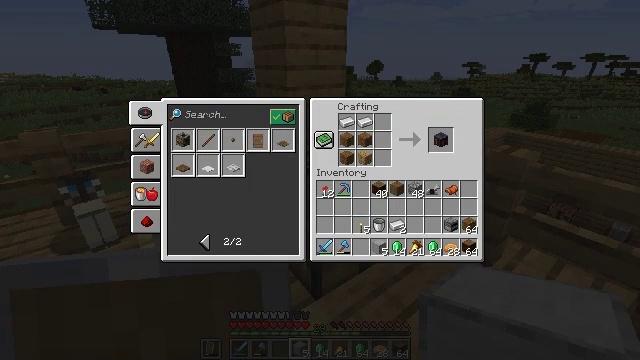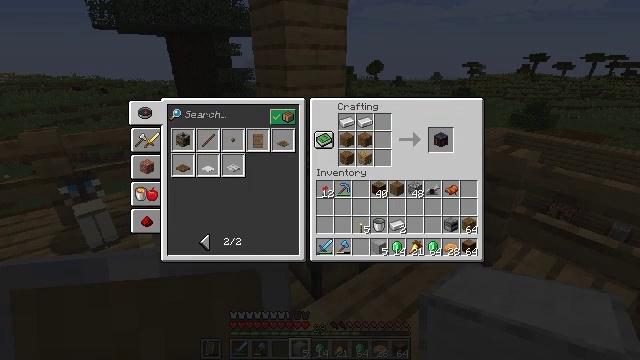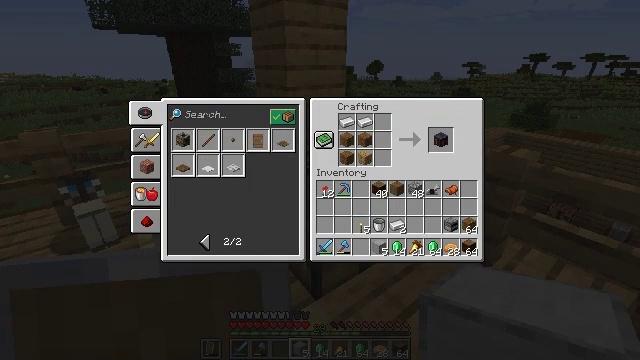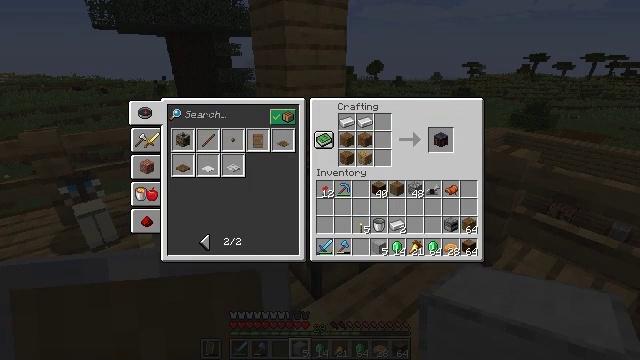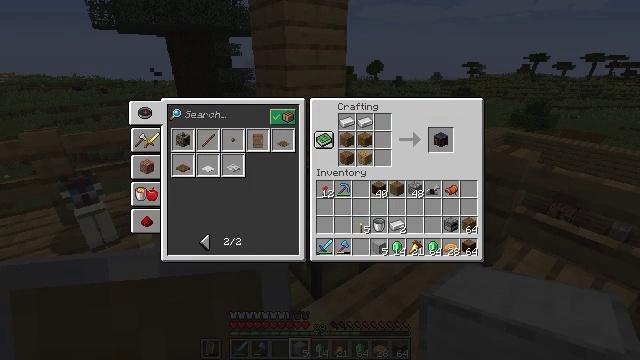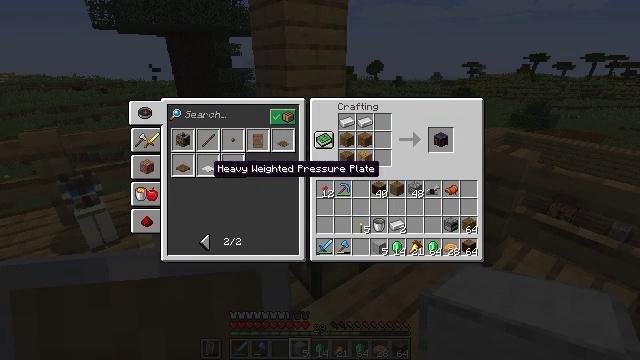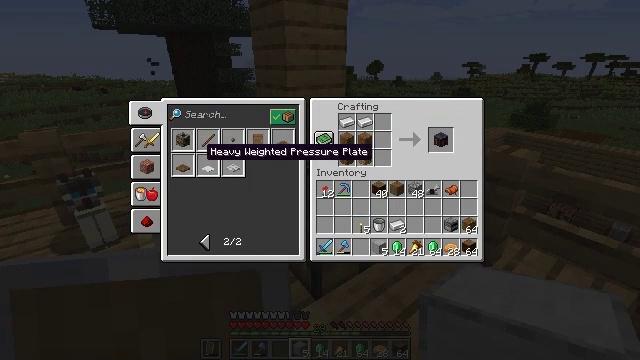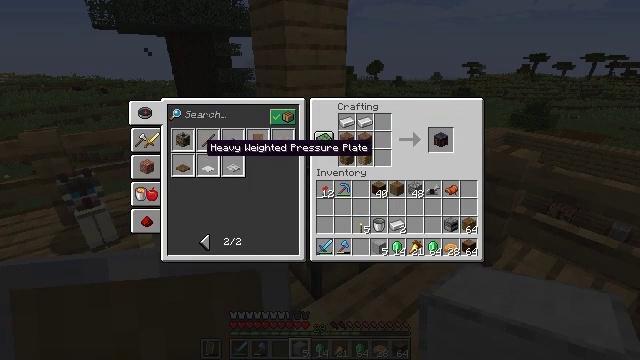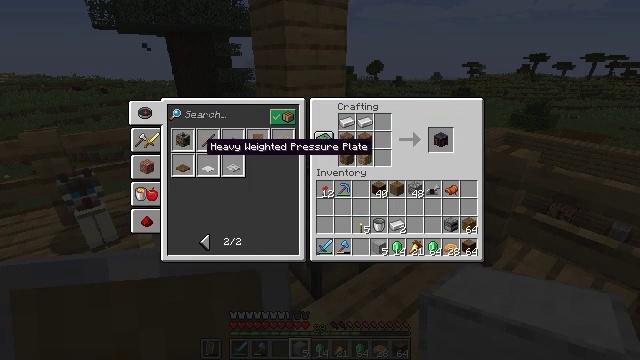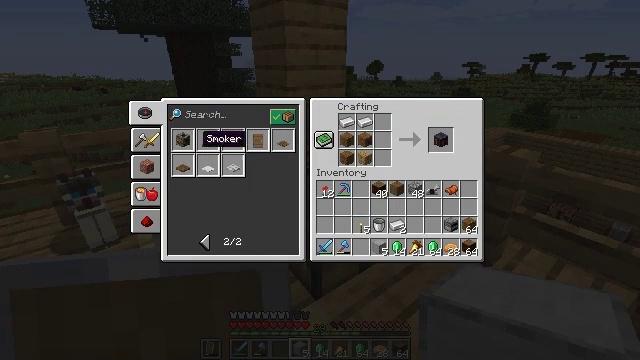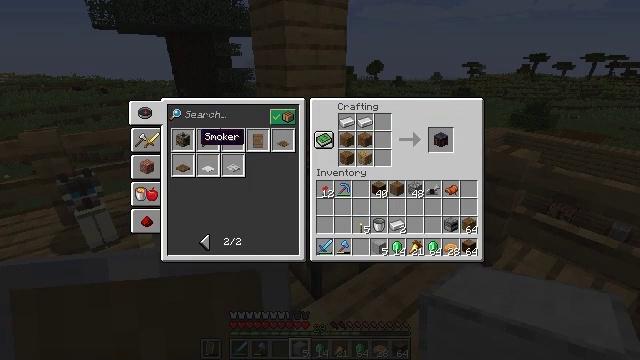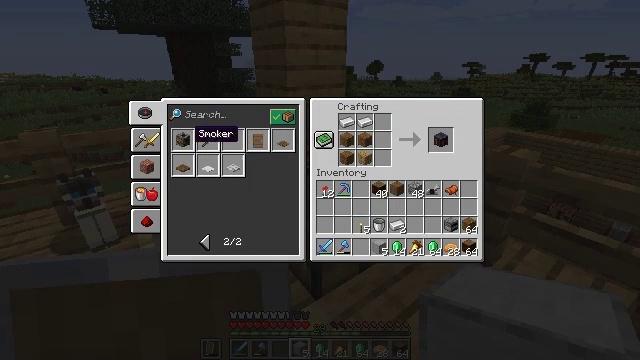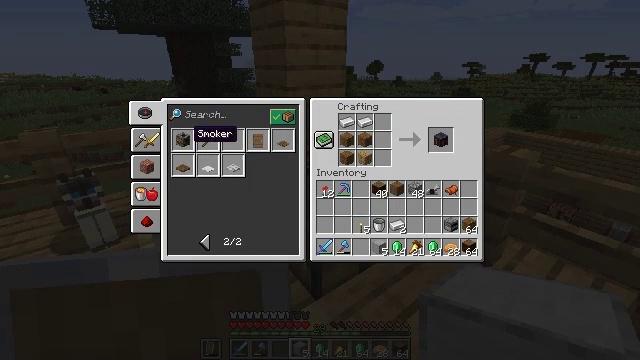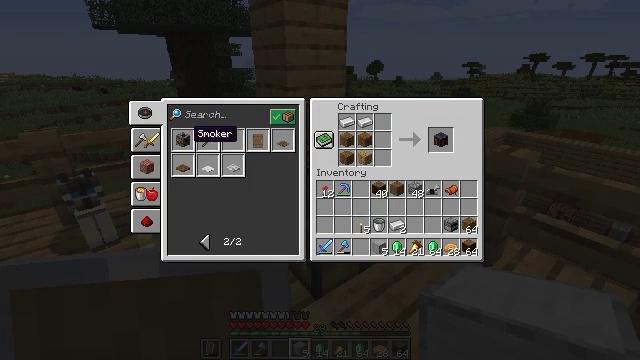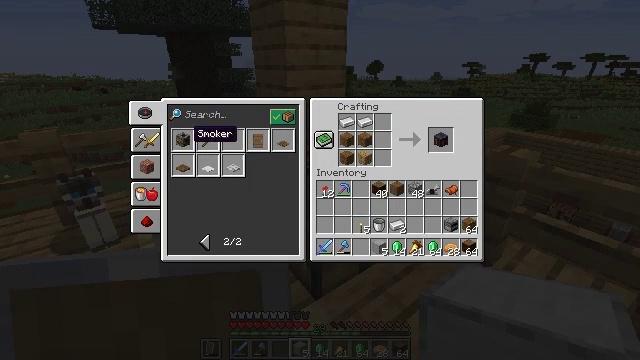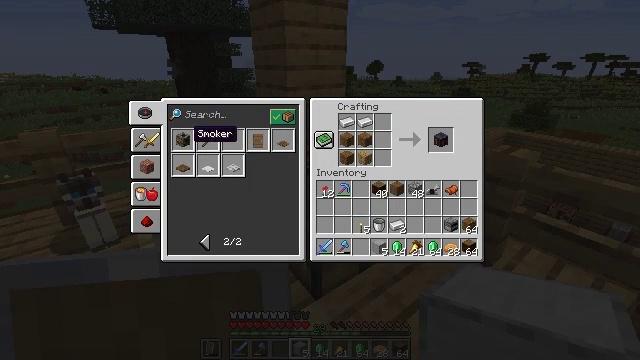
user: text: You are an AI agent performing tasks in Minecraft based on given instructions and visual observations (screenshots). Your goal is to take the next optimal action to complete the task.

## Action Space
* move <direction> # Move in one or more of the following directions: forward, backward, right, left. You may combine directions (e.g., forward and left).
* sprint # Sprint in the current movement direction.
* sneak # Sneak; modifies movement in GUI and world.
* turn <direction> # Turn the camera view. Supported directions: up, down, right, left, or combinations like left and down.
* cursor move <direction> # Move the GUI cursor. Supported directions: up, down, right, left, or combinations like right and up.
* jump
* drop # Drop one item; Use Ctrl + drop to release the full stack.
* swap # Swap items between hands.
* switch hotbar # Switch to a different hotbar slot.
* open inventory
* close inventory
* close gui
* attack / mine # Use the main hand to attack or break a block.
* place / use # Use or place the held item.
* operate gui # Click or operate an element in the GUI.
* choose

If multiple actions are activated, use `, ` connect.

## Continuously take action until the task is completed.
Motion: motion action
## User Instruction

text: Open the crafting grid and create a blast furnace.
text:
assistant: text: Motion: no_op
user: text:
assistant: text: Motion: no_op
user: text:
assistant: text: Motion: no_op
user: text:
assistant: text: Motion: cursor move left and up
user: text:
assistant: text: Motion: cursor move left and up
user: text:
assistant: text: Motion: cursor move left and up
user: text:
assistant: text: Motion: no_op
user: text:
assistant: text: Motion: no_op
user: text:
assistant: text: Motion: cursor move up
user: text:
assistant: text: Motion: no_op
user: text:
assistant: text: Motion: no_op
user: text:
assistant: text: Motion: no_op
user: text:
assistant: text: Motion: operate gui
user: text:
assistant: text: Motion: operate gui
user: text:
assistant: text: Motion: operate gui
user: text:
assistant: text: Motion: no_op
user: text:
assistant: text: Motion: cursor move right and down
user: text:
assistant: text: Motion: cursor move right and down
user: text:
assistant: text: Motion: cursor move down
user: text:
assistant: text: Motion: cursor move down
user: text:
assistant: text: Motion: no_op
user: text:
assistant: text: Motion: no_op
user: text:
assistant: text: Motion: no_op
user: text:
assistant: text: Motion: operate gui
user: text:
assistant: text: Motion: operate gui
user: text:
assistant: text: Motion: operate gui
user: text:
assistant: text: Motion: no_op
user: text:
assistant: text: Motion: no_op
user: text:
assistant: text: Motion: no_op
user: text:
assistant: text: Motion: no_op